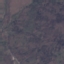
Label: HerbaceousVegetation